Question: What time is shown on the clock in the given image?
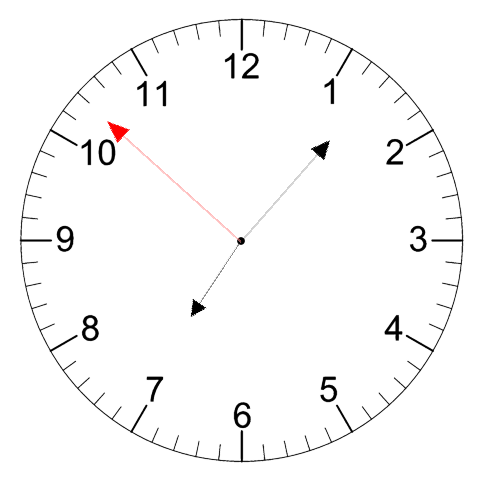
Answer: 07:06:52